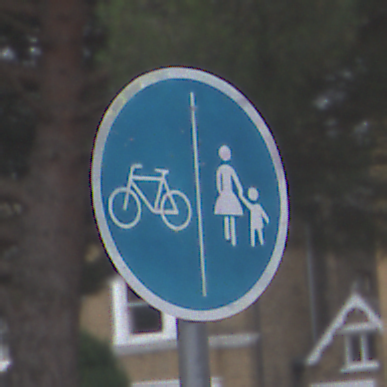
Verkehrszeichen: GetrennterRadUndGehwegRadwegLinks
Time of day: MorningAfternoon
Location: Outdoor (Urban)
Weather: Overcast
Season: NotSpecified
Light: Natural